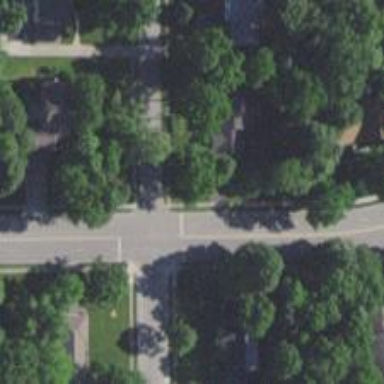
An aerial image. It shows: Stop road.